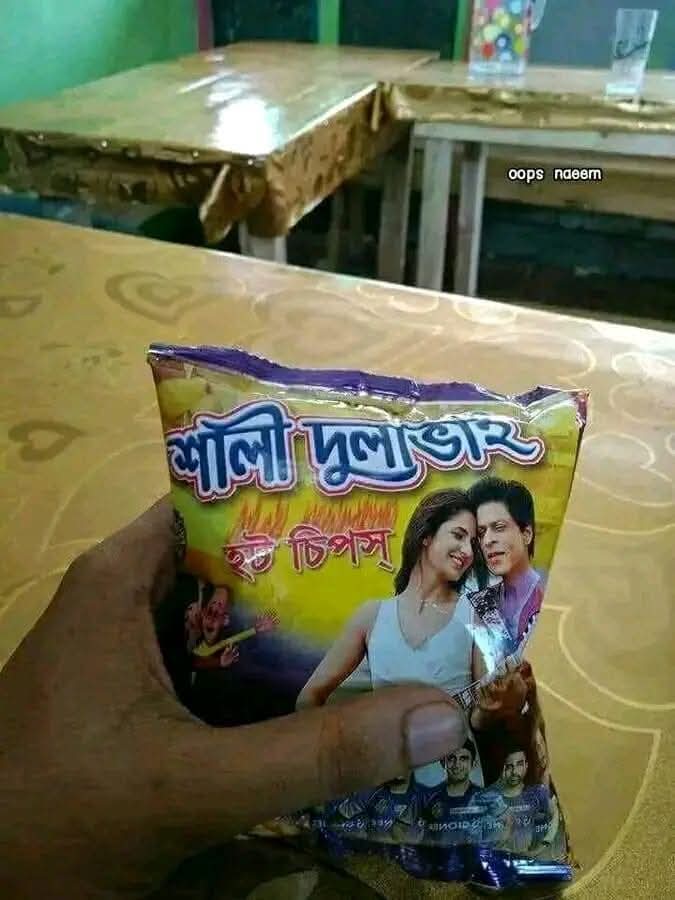
Text: শালী দুলাভাই
হট চিপস্
Label: Non Hate